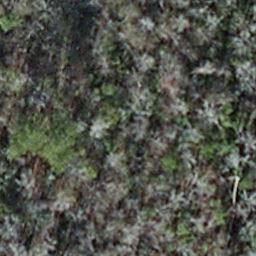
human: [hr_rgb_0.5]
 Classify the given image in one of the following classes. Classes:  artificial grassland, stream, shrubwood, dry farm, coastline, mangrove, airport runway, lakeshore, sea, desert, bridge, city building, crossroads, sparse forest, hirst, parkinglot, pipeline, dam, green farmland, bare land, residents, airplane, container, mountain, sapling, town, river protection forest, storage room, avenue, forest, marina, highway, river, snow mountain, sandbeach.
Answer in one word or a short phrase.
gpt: sapling